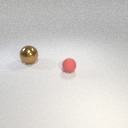
large brown metal sphere behind small red rubber sphere